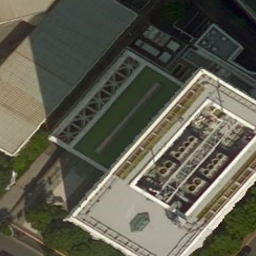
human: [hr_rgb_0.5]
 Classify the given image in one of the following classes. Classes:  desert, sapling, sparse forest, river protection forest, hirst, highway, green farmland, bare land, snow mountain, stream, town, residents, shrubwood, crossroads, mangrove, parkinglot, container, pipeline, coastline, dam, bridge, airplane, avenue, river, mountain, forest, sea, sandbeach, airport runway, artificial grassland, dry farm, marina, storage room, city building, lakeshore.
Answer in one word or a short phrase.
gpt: city building